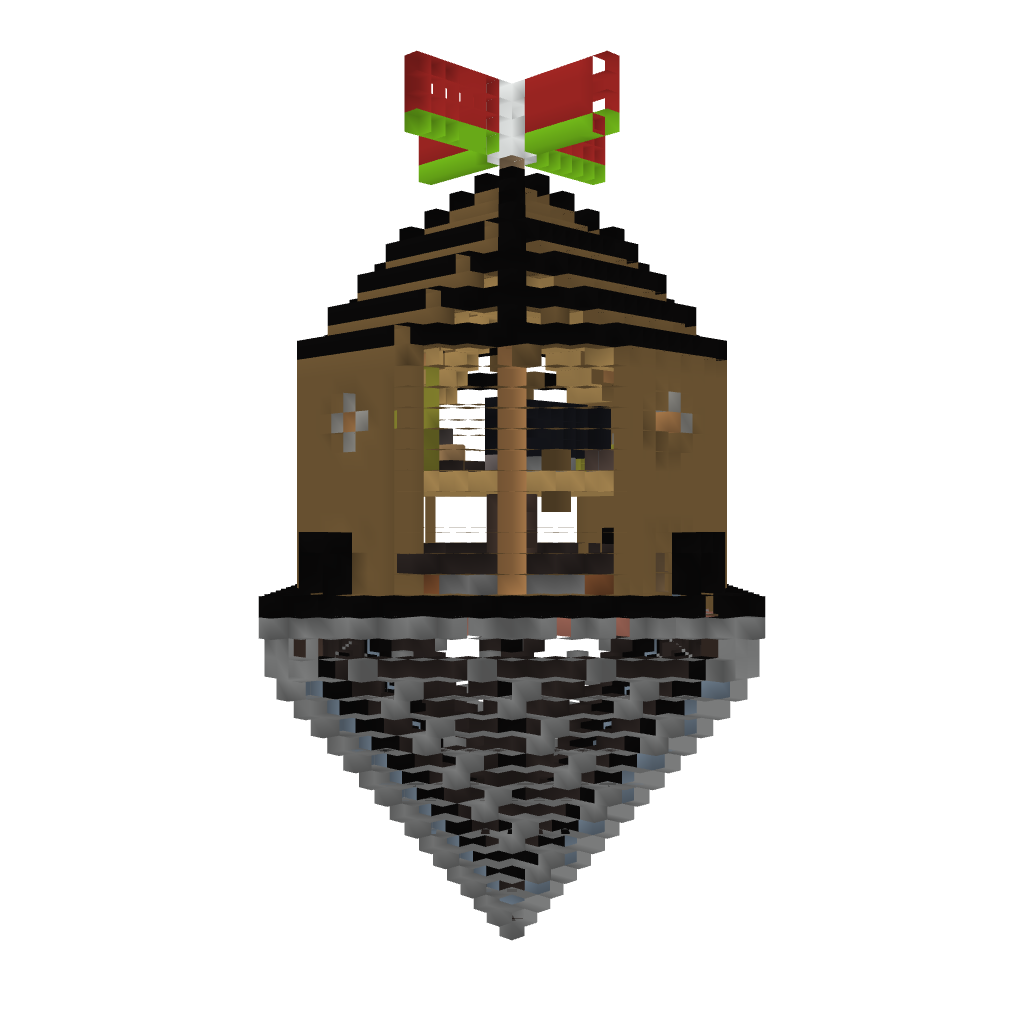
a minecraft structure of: house on the hill